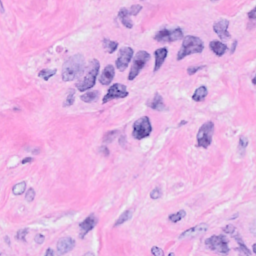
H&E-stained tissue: Breast